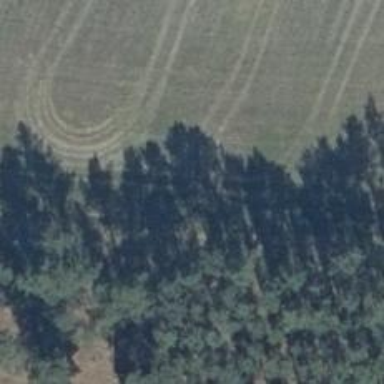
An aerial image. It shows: Grass track with grade4 quality surface.